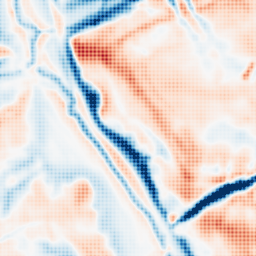
Category: multiscale
Decomposition family: dog
Decomposition parameters: sigma_low: 2
sigma_high: 10
Upsampling method: sinc_hamming
Upsampling parameters: scale: 8
kernel_size: 8
Upsampling scale: 8